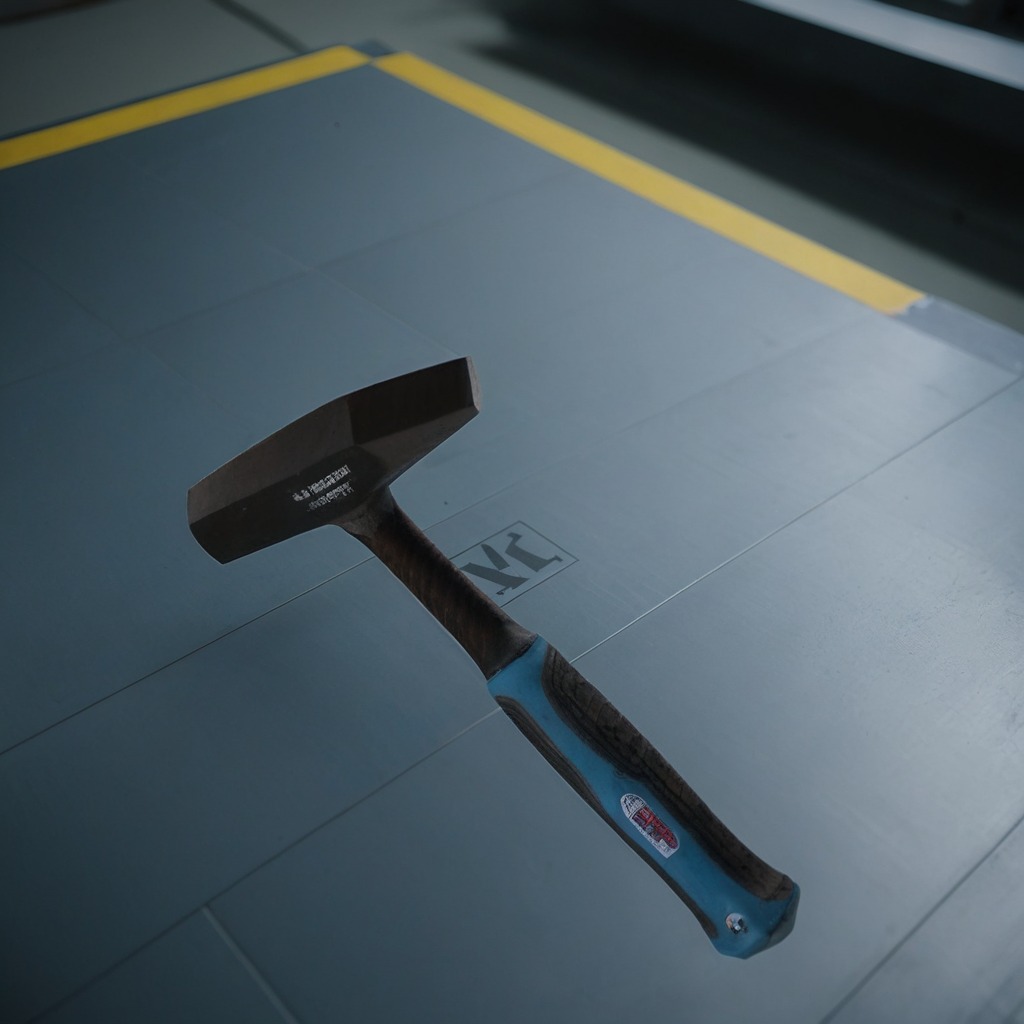
A hammer lies on a toolbox surface in an airplane hangar workshop.